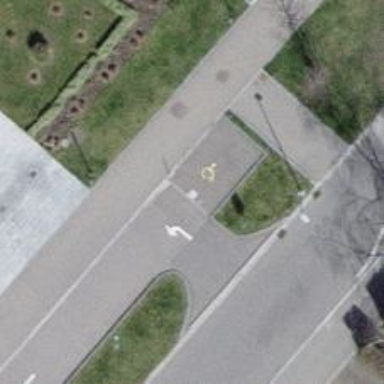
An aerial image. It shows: Rising bollard barrier.